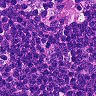
Metastatic tissue present: no